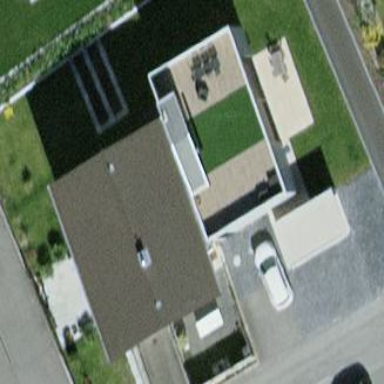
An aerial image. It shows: Semi-detached house.